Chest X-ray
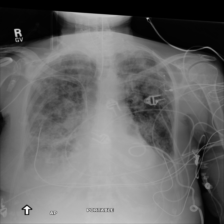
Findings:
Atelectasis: negative
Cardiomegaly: negative
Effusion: negative
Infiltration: positive
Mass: negative
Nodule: negative
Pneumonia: negative
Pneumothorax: negative
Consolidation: negative
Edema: negative
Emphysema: negative
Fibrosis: negative
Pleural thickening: negative
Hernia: negative